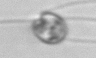
Label: flagellate_morphotype1